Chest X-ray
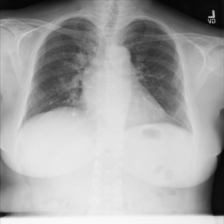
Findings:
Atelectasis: negative
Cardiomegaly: negative
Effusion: negative
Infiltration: negative
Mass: negative
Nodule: negative
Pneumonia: negative
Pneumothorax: negative
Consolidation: negative
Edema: negative
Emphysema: negative
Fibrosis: negative
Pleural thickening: negative
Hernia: negative